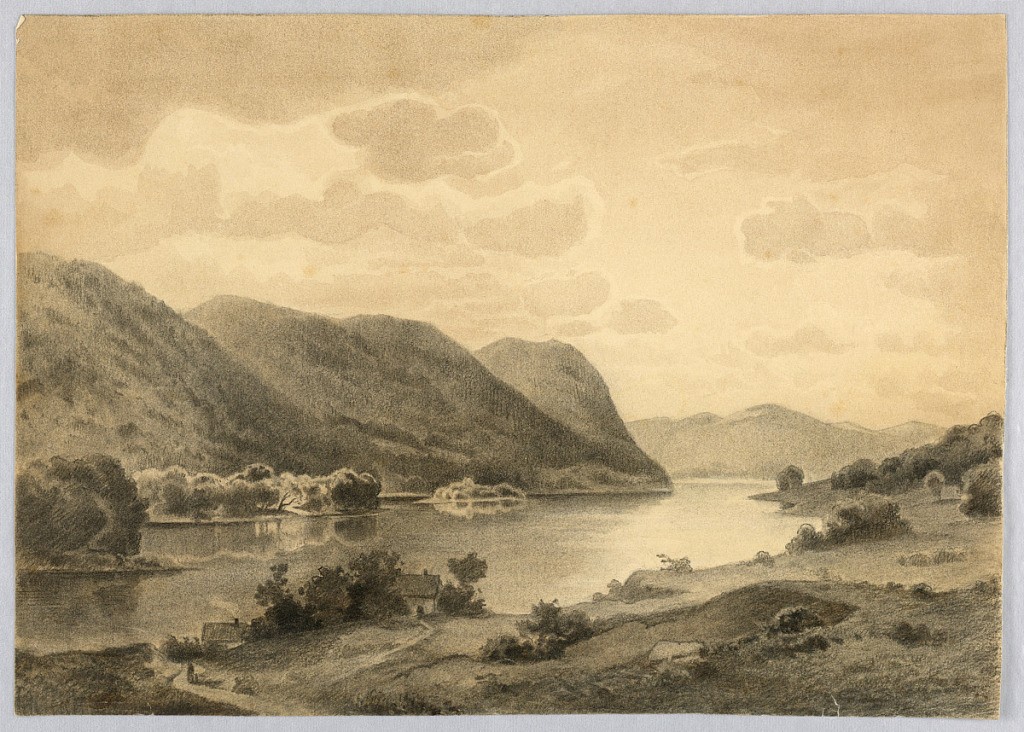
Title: Study of Landscape, Hudson River, NY
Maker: William Stanley Haseltine, American, 1835–1900
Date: ca. 1854
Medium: Graphite on paper
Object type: Drawing
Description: Sketch of a river with a house and farmland along the river bank.